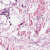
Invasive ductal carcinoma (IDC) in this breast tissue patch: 0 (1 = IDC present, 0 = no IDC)